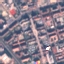
Label: Residential